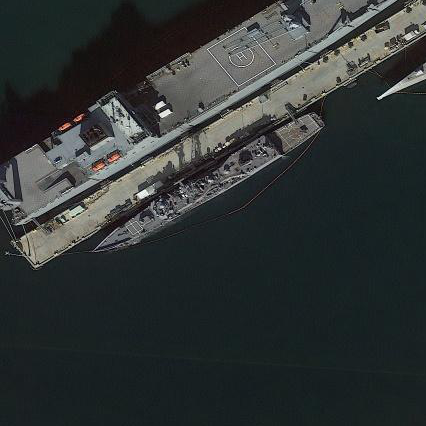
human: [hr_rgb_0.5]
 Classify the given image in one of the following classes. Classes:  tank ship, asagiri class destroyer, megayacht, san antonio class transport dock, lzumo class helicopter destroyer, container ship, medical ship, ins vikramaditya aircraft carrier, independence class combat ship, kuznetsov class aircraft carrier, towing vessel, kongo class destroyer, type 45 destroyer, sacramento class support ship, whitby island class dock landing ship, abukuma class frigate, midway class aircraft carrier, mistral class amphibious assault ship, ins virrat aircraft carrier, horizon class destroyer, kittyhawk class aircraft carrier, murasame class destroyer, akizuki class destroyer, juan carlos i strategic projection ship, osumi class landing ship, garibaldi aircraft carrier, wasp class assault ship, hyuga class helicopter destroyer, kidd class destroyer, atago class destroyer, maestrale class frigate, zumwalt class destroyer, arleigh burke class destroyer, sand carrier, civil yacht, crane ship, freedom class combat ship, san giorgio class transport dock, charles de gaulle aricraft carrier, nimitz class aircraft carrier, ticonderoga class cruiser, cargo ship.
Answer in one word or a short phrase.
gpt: Ticonderoga class cruiser